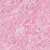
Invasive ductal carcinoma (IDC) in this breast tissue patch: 0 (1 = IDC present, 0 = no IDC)